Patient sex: M
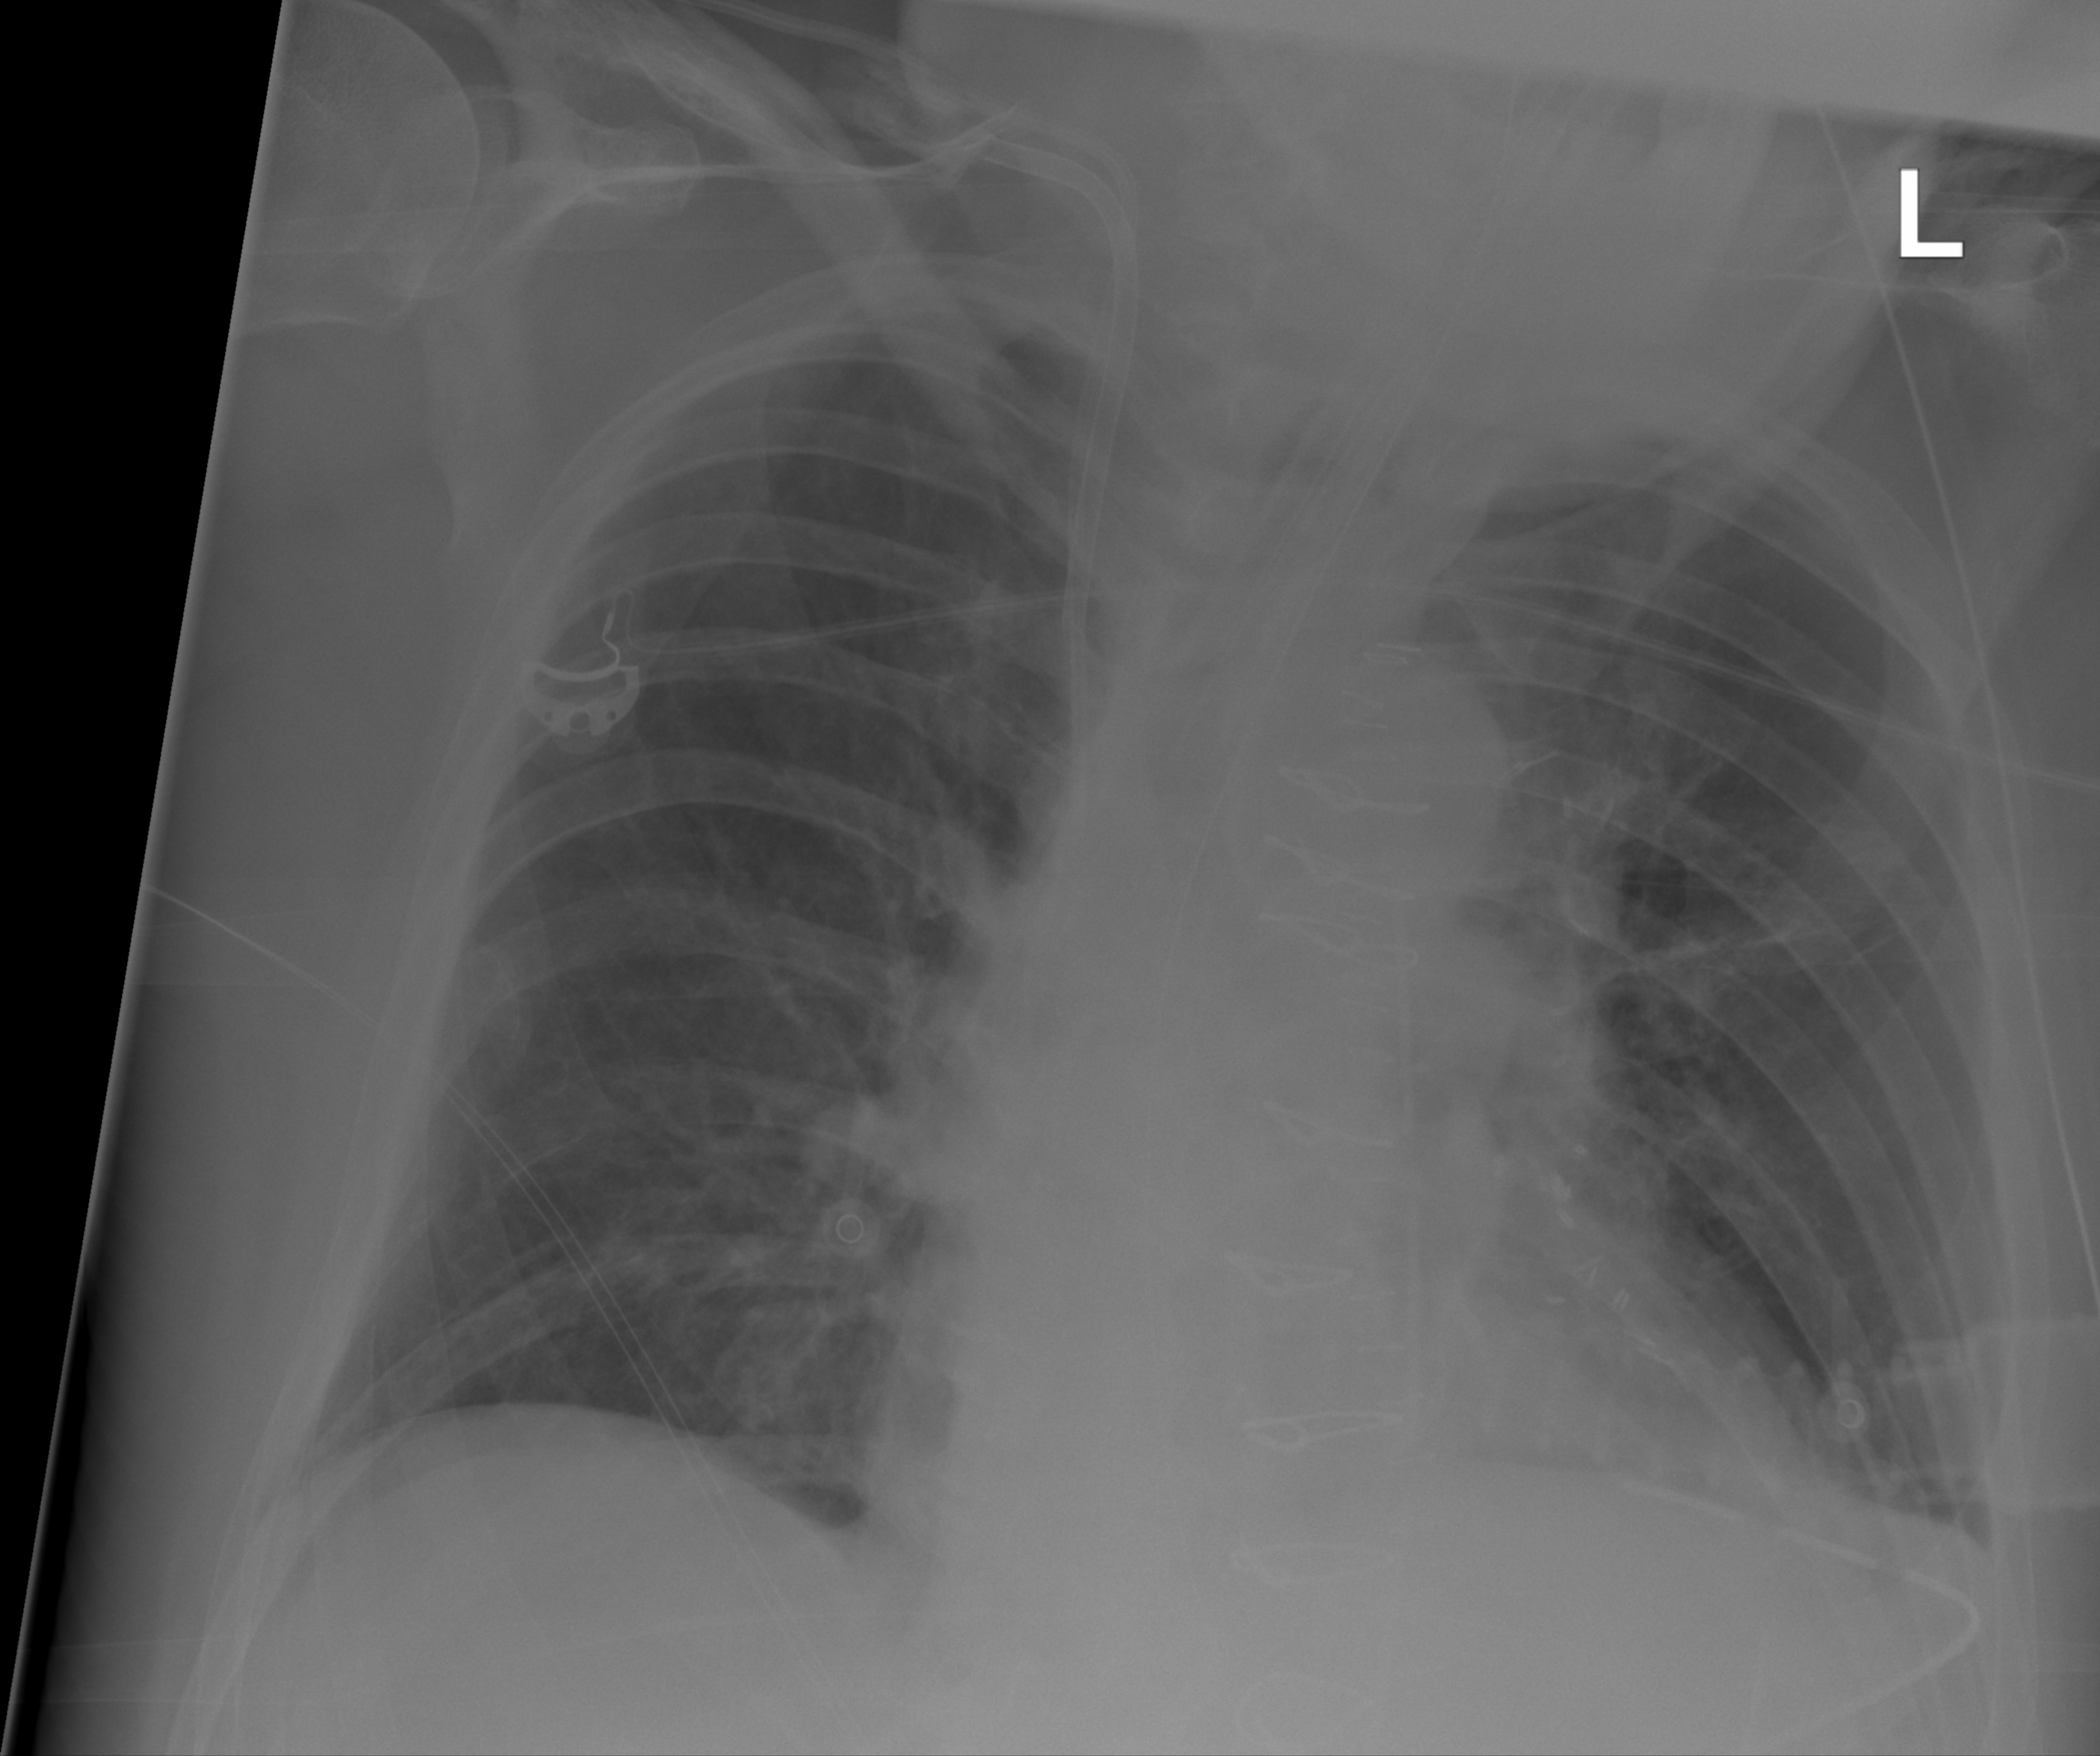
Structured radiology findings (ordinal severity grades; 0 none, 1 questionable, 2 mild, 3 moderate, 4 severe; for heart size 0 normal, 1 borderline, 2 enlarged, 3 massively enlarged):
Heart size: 2
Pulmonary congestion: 2
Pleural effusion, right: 0
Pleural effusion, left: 2
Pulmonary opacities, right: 0
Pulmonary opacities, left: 2
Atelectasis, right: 0
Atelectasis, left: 2